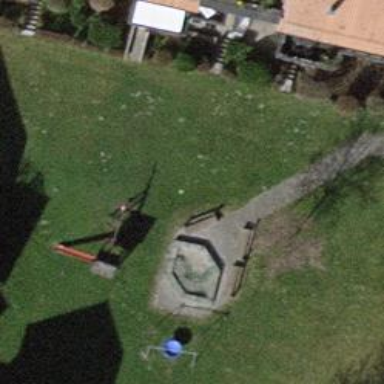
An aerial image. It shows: Playground area for leisure land.